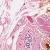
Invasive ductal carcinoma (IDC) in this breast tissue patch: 0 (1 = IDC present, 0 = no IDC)